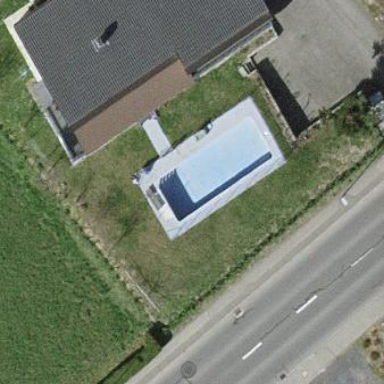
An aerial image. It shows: Swimming pool located in leisure land.